Question: Hello again very generous people. I am trying to figure out how to get the latest record within a group? The image is attached below:

Based on the result set above, there two insertions of the Wafer Numbers 7 and 11. My problem is that on cases like this, that a certain wafer number has more than one insertions, i should only display the much more recent insertion which is two. How do I do this on my query? Here is the query I have so far:
'''
SELECT wipdata.wafernumber
,wipdata.specname
,wipdata.insertionnumber
,wipdata.insertionreasonname
,wipdata."Total Good DPW"
,wipdata."Accept Bins B1"
,wipdata."Accept Bins B2"
,wipdata."Accept Bins B3"
,wipdata."Accept Bins B4"
,wipdata."Reject Continuity"
,wipdata."Total Rejects"
,wipdata."Probe Mark Insp"
,wipdata."Ink Dot Insp"
,wipdata."Visual Insp"
,wipdata."Comments"
,wipdata."Operator"
,wipdata."Inspector"
,wipdata."Engineer"
,wipdata."Supervisor"
--,mh.wipdatavalue "MH"
,wipdata."TPE Disposition"
,wipdata."Supervisor Disposition"
,wipdata."Check Code"
,wipdata."Laser power Setup"
,wipdata."Laser Trim Energy"
,wipdata."Duan Ink"
,wipdata."Inked Edges"
,wipdata."100% Visual Qty"
,wipdata."New Total GDPW"
,wipdata."Yield"
,wipdata.txndate
,DECODE(SUBSTR(wipdata.specname,0,4),'5267','12345', wipdata.equipmentid) equipmentid
FROM
(
SELECT c.containername
,wl.specid
,wl.specname
,wl.wiptrackinggroupkeyid
,wl.wiplothistoryid
,wld.wiplotdetailshistoryid
,wldd.wiplotdetailsdatahistoryid
,wldw.wafernumber
,wldd.wipdatanamename
,TO_NUMBER(NVL(ab1.wipdatavalue,0)) + TO_NUMBER(NVL(ab2.wipdatavalue,0)) + TO_NUMBER(NVL(ab3.wipdatavalue,0)) + TO_NUMBER(NVL(ab4.wipdatavalue,0)) AS "Total Good DPW"
,ab1.wipdatavalue "Accept Bins B1"
,ab2.wipdatavalue "Accept Bins B2"
,ab3.wipdatavalue "Accept Bins B3"
,ab4.wipdatavalue "Accept Bins B4"
,rc.wipdatavalue "Reject Continuity"
,wldw.processwaferrejectsqty "Total Rejects"
,pmi.wipdatavalue "Probe Mark Insp"
,idi.wipdatavalue "Ink Dot Insp"
,vip.wipdatavalue "Visual Insp"
,comments.wipdatavalue "Comments"
,oper.wipdatavalue "Operator"
,insp.wipdatavalue "Inspector"
,engr.wipdatavalue "Engineer"
,supv.wipdatavalue "Supervisor"
--,mh.wipdatavalue "MH"
,tpeDispo.wipdatavalue "TPE Disposition"
,supvDispo.wipdatavalue "Supervisor Disposition"
,cc.Wipdatavalue "Check Code"
,lps.Wipdatavalue "Laser power Setup"
,lte.Wipdatavalue "Laser Trim Energy"
,di.Wipdatavalue "Duan Ink"
,ie.Wipdatavalue "Inked Edges"
,vq.Wipdatavalue "100% Visual Qty"
,ntg.Wipdatavalue "New Total GDPW"
, CASE WHEN (TO_NUMBER(NVL(ab1.wipdatavalue,0)) + TO_NUMBER(NVL(ab2.wipdatavalue,0)) + TO_NUMBER(NVL(ab3.wipdatavalue,0)) + TO_NUMBER(NVL(ab4.wipdatavalue,0))) = 0 THEN NULL
ELSE ROUND((TO_NUMBER(NVL(ab1.wipdatavalue,0)) + TO_NUMBER(NVL(ab2.wipdatavalue,0)) + TO_NUMBER(NVL(ab3.wipdatavalue,0)) + TO_NUMBER(NVL(ab4.wipdatavalue,0)) )
/(TO_NUMBER(NVL(ab1.wipdatavalue,0)) + TO_NUMBER(NVL(ab2.wipdatavalue,0)) + TO_NUMBER(NVL(ab3.wipdatavalue,0)) + TO_NUMBER(NVL(ab4.wipdatavalue,0)) +
wldw.processwaferrejectsqty - TO_NUMBER(NVL(rc.wipdatavalue,0))) * 100, 2) END AS "Yield"
,wldd.txntimestamp txndate
,wldw.wafersequence
,wldw.equipmentid
,wl.insertionnumber
,wl.insertionreasonname
FROM a_wiplothistory wl
JOIN Container C ON wl.containerid = c.containerid
JOIN a_wiplotdetailshistory wld ON wl.wiplothistoryid = wld.wiplothistoryid
JOIN a_wiplotdetailsdatahistory wldd ON wld.wiplotdetailshistoryid = wldd.wiplotdetailshistoryid
LEFT JOIN a_wiplotdetailswafershistory wldw ON wldw.wiplotdetailshistoryid = wld.wiplotdetailshistoryid AND wldd.waferscribenumber = wldw.waferscribenumber
LEFT JOIN a_wiplotdetailsdatahistory ab1 ON wld.wiplotdetailshistoryid = ab1.wiplotdetailshistoryid AND ab1.waferscribenumber = wldd.waferscribenumber AND TRIM(UPPER(ab1.wipdatanamename)) = 'WS_ACCEPT BIN1'
LEFT JOIN a_wiplotdetailsdatahistory ab2 ON wld.wiplotdetailshistoryid = ab2.wiplotdetailshistoryid AND ab2.waferscribenumber = wldd.waferscribenumber AND TRIM(UPPER(ab2.wipdatanamename)) = 'WS_ACCEPT BIN2'
LEFT JOIN a_wiplotdetailsdatahistory ab3 ON wld.wiplotdetailshistoryid = ab3.wiplotdetailshistoryid AND ab3.waferscribenumber = wldd.waferscribenumber AND TRIM(UPPER(ab3.wipdatanamename)) LIKE 'WS_%ACCEPT BIN3'
LEFT JOIN a_wiplotdetailsdatahistory ab4 ON wld.wiplotdetailshistoryid = ab4.wiplotdetailshistoryid AND ab4.waferscribenumber = wldd.waferscribenumber AND TRIM(UPPER(ab4.wipdatanamename)) LIKE 'WS_%ACCEPT BIN4'
LEFT JOIN a_wiplotdetailsdatahistory tr ON wld.wiplotdetailshistoryid = tr.wiplotdetailshistoryid AND tr.waferscribenumber = wldd.waferscribenumber AND TRIM(UPPER(tr.wipdatanamename)) = 'WS_TOTAL REJECTS'
LEFT JOIN a_wiplotdetailsdatahistory rc ON wld.wiplotdetailshistoryid = rc.wiplotdetailshistoryid AND rc.waferscribenumber = wldd.waferscribenumber AND TRIM(UPPER(rc.wipdatanamename)) = 'WS_REJECT CONTINUITY'
LEFT JOIN a_wiplotdetailsdatahistory pmi ON wld.wiplotdetailshistoryid = pmi.wiplotdetailshistoryid AND pmi.waferscribenumber = wldd.waferscribenumber AND TRIM(UPPER(pmi.wipdatanamename)) LIKE 'WS_PM/LASER%'
LEFT JOIN a_wiplotdetailsdatahistory idi ON wld.wiplotdetailshistoryid = idi.wiplotdetailshistoryid AND idi.waferscribenumber = wldd.waferscribenumber AND TRIM(UPPER(idi.wipdatanamename)) LIKE 'WS_INK%DOT%'
LEFT JOIN a_wiplotdetailsdatahistory vip ON wld.wiplotdetailshistoryid = vip.wiplotdetailshistoryid AND vip.waferscribenumber = wldd.waferscribenumber AND TRIM(UPPER(vip.wipdatanamename)) LIKE 'WS_VISUAL%'
LEFT JOIN a_wiplotdetailsdatahistory comments ON wld.wiplotdetailshistoryid = comments.wiplotdetailshistoryid AND comments.waferscribenumber = wldd.waferscribenumber AND TRIM(UPPER(comments.wipdatanamename)) = 'WS_COMMENTS'
LEFT JOIN a_wiplotdetailsdatahistory oper ON wld.wiplotdetailshistoryid = oper.wiplotdetailshistoryid AND oper.waferscribenumber = wldd.waferscribenumber AND (TRIM(UPPER(oper.wipdatanamename)) = 'WS_OPERATOR' OR TRIM(UPPER(oper.wipdatanamename)) = 'WS_OPERATOR_GRID')
LEFT JOIN a_wiplotdetailsdatahistory insp ON wld.wiplotdetailshistoryid = insp.wiplotdetailshistoryid AND insp.waferscribenumber = wldd.waferscribenumber AND TRIM(UPPER(insp.wipdatanamename)) = 'WS_INSPECTOR'
LEFT JOIN a_wiplotdetailsdatahistory engr ON wld.wiplotdetailshistoryid = engr.wiplotdetailshistoryid AND engr.waferscribenumber = wldd.waferscribenumber AND TRIM(UPPER(engr.wipdatanamename)) LIKE 'WS_%ENGINEER'
LEFT JOIN a_wiplotdetailsdatahistory supv ON wld.wiplotdetailshistoryid = supv.wiplotdetailshistoryid AND supv.waferscribenumber = wldd.waferscribenumber AND TRIM(UPPER(supv.wipdatanamename)) = 'WS_SUPERVISOR'
LEFT JOIN a_wiplotdetailsdatahistory tpeDispo ON wld.wiplotdetailshistoryid = tpeDispo.wiplotdetailshistoryid AND tpeDispo.waferscribenumber = wldd.waferscribenumber AND TRIM(UPPER(tpeDispo.wipdatanamename)) = 'WS_TPE DISPOSITION'
LEFT JOIN a_wiplotdetailsdatahistory supvDispo ON wld.wiplotdetailshistoryid = supvDispo.wiplotdetailshistoryid AND supvDispo.waferscribenumber = wldd.waferscribenumber AND TRIM(UPPER(supvDispo.wipdatanamename)) = 'WS_SUPV DISPOSITION'
--LEFT JOIN a_wiplotdetailsdatahistory mh ON wld.wiplotdetailshistoryid = mh.wiplotdetailshistoryid AND mh.waferscribenumber = wldd.waferscribenumber AND TRIM(UPPER(mh.wipdatanamename)) = 'WS_MH'
LEFT JOIN a_wiplotdetailsdatahistory cc ON wld.wiplotdetailshistoryid = cc.wiplotdetailshistoryid AND cc.waferscribenumber = wldd.waferscribenumber AND TRIM(UPPER(cc.wipdatanamename)) = 'WS_CHECK CODE'
LEFT JOIN a_wiplotdetailsdatahistory lps ON wld.wiplotdetailshistoryid = lps.wiplotdetailshistoryid AND lps.waferscribenumber = wldd.waferscribenumber AND TRIM(UPPER(lps.wipdatanamename)) = 'WS_LASER POWER SETUP(P/F)'
LEFT JOIN a_wiplotdetailsdatahistory lte ON wld.wiplotdetailshistoryid = lte.wiplotdetailshistoryid AND lte.waferscribenumber = wldd.waferscribenumber AND TRIM(UPPER(lte.wipdatanamename)) LIKE 'WS_LASER TRIM ENERGY%'
LEFT JOIN a_wiplotdetailsdatahistory di ON wld.wiplotdetailshistoryid = di.wiplotdetailshistoryid AND di.waferscribenumber = wldd.waferscribenumber AND TRIM(UPPER(di.wipdatanamename)) = 'WS_DUAL INK (Y/N)'
LEFT JOIN a_wiplotdetailsdatahistory ie ON wld.wiplotdetailshistoryid = ie.wiplotdetailshistoryid AND ie.waferscribenumber = wldd.waferscribenumber AND TRIM(UPPER(ie.wipdatanamename)) = 'WS_INKED EDGES (Y/N)'
LEFT JOIN a_wiplotdetailsdatahistory vq ON wld.wiplotdetailshistoryid = vq.wiplotdetailshistoryid AND vq.waferscribenumber = wldd.waferscribenumber AND TRIM(UPPER(vq.wipdatanamename)) LIKE 'WS_100%VISUAL%QTY'
LEFT JOIN a_wiplotdetailsdatahistory ntg ON wld.wiplotdetailshistoryid = ntg.wiplotdetailshistoryid AND ntg.waferscribenumber = wldd.waferscribenumber AND TRIM(UPPER(ntg.wipdatanamename)) = 'WS_NEW TOTAL GDPW'
WHERE c.containername =:lotID AND (TRIM(UPPER(wldd.wipdatanamename)) = 'WS_ACCEPT BIN1' OR ( (TRIM(UPPER(wldd.wipdatanamename)) LIKE 'WS_LASER TRIM ENERGY%' AND wl.specname LIKE '5207_%' )
OR (TRIM(UPPER(wldd.wipdatanamename)) LIKE 'WS_100%VISUAL%QTY' AND SUBSTR(wl.specname,0,4) = '5267' ) ) )
UNION ALL
SELECT c.containername
,wl.specid
,wl.specname
,wl.wiptrackinggroupkeyid
,wl.wiplotid
,wld.wiplotdetailsid
,wldd.wiplotdetailsdataid
,wldw.wafernumber
,wldd.wipdatanamename
,TO_NUMBER(NVL(ab1.wipdatavalue,0)) + TO_NUMBER(NVL(ab2.wipdatavalue,0)) + TO_NUMBER(NVL(ab3.wipdatavalue,0)) + TO_NUMBER(NVL(ab4.wipdatavalue,0)) AS "Total Good DPW"
,ab1.wipdatavalue "Accept Bins B1"
,ab2.wipdatavalue "Accept Bins B2"
,ab3.wipdatavalue "Accept Bins B3"
,ab4.wipdatavalue "Accept Bins B4"
,rc.wipdatavalue "Reject Continuity"
,wldw.processwaferrejectsqty "Total Rejects"
,pmi.wipdatavalue "Probe Mark Insp"
,idi.wipdatavalue "Ink Dot Insp"
,vip.wipdatavalue "Visual Insp"
,comments.wipdatavalue "Comments"
,oper.wipdatavalue "Operator"
,insp.wipdatavalue "Inspector"
,engr.wipdatavalue "Engineer"
,supv.wipdatavalue "Supervisor"
--,mh.wipdatavalue "MH"
,tpeDispo.wipdatavalue "TPE Disposition"
,supvDispo.wipdatavalue "Supervisor Disposition"
,cc.Wipdatavalue "Check Code"
,lps.Wipdatavalue "Laser power Setup"
,lte.Wipdatavalue "Laser Trim Energy"
,di.Wipdatavalue "Duan Ink"
,ie.Wipdatavalue "Inked Edges"
,vq.Wipdatavalue "100% Visual Qty"
,ntg.Wipdatavalue "New Total GDPW"
, CASE WHEN (TO_NUMBER(NVL(ab1.wipdatavalue,0)) + TO_NUMBER(NVL(ab2.wipdatavalue,0)) + TO_NUMBER(NVL(ab3.wipdatavalue,0)) + TO_NUMBER(NVL(ab4.wipdatavalue,0))) = 0 THEN NULL
ELSE ROUND((TO_NUMBER(NVL(ab1.wipdatavalue,0)) + TO_NUMBER(NVL(ab2.wipdatavalue,0)) + TO_NUMBER(NVL(ab3.wipdatavalue,0)) + TO_NUMBER(NVL(ab4.wipdatavalue,0)) )
/(TO_NUMBER(NVL(ab1.wipdatavalue,0)) + TO_NUMBER(NVL(ab2.wipdatavalue,0)) + TO_NUMBER(NVL(ab3.wipdatavalue,0)) + TO_NUMBER(NVL(ab4.wipdatavalue,0)) +
TO_NUMBER(NVL(wldw.processwaferrejectsqty,0)) - TO_NUMBER(NVL(rc.wipdatavalue,0))) * 100, 2) END AS "Yield"
,wldd.txntimestamp txndate
,wldw.wafersequence
,wldw.equipmentid
,wl.insertionnumber
,wl.insertionreasonname
FROM a_wiplot wl
JOIN Container C ON wl.containerid = c.containerid
JOIN a_wiplotdetails wld ON wl.wiplotid = wld.wiplotid
JOIN a_wiplotdetailsdata wldd ON wld.wiplotdetailsid = wldd.wiplotdetailsid
LEFT JOIN a_wiplotdetailswafers wldw ON wldw.wiplotdetailsid = wld.wiplotdetailsid AND wldd.waferscribenumber = wldw.waferscribenumber
LEFT JOIN a_wiplotdetailsdata ab1 ON wld.wiplotdetailsid = ab1.wiplotdetailsid AND ab1.waferscribenumber = wldd.waferscribenumber AND TRIM(UPPER(ab1.wipdatanamename)) = 'WS_ACCEPT BIN1'
LEFT JOIN a_wiplotdetailsdata ab2 ON wld.wiplotdetailsid = ab2.wiplotdetailsid AND ab2.waferscribenumber = wldd.waferscribenumber AND TRIM(UPPER(ab2.wipdatanamename)) = 'WS_ACCEPT BIN2'
LEFT JOIN a_wiplotdetailsdata ab3 ON wld.wiplotdetailsid = ab3.wiplotdetailsid AND ab3.waferscribenumber = wldd.waferscribenumber AND TRIM(UPPER(ab3.wipdatanamename)) LIKE 'WS_%ACCEPT BIN3'
LEFT JOIN a_wiplotdetailsdata ab4 ON wld.wiplotdetailsid = ab4.wiplotdetailsid AND ab4.waferscribenumber = wldd.waferscribenumber AND TRIM(UPPER(ab4.wipdatanamename)) LIKE 'WS_%ACCEPT BIN4'
LEFT JOIN a_wiplotdetailsdata tr ON wld.wiplotdetailsid = tr.wiplotdetailsid AND tr.waferscribenumber = wldd.waferscribenumber AND TRIM(UPPER(tr.wipdatanamename)) = 'WS_TOTAL REJECTS'
LEFT JOIN a_wiplotdetailsdata rc ON wld.wiplotdetailsid = rc.wiplotdetailsid AND rc.waferscribenumber = wldd.waferscribenumber AND TRIM(UPPER(rc.wipdatanamename)) = 'WS_REJECT CONTINUITY'
LEFT JOIN a_wiplotdetailsdata pmi ON wld.wiplotdetailsid = pmi.wiplotdetailsid AND pmi.waferscribenumber = wldd.waferscribenumber AND TRIM(UPPER(pmi.wipdatanamename)) LIKE 'WS_PM/LASER%'
LEFT JOIN a_wiplotdetailsdata idi ON wld.wiplotdetailsid = idi.wiplotdetailsid AND idi.waferscribenumber = wldd.waferscribenumber AND TRIM(UPPER(idi.wipdatanamename)) LIKE 'WS_INK%DOT%'
LEFT JOIN a_wiplotdetailsdata vip ON wld.wiplotdetailsid = vip.wiplotdetailsid AND vip.waferscribenumber = wldd.waferscribenumber AND TRIM(UPPER(vip.wipdatanamename)) LIKE 'WS_VISUAL%'
LEFT JOIN a_wiplotdetailsdata comments ON wld.wiplotdetailsid = comments.wiplotdetailsid AND comments.waferscribenumber = wldd.waferscribenumber AND TRIM(UPPER(comments.wipdatanamename)) = 'WS_COMMENTS'
LEFT JOIN a_wiplotdetailsdata oper ON wld.wiplotdetailsid = oper.wiplotdetailsid AND oper.waferscribenumber = wldd.waferscribenumber AND (TRIM(UPPER(oper.wipdatanamename)) = 'WS_OPERATOR' OR TRIM(UPPER(oper.wipdatanamename)) = 'WS_OPERATOR_GRID')
LEFT JOIN a_wiplotdetailsdata insp ON wld.wiplotdetailsid = insp.wiplotdetailsid AND insp.waferscribenumber = wldd.waferscribenumber AND TRIM(UPPER(insp.wipdatanamename)) = 'WS_INSPECTOR'
LEFT JOIN a_wiplotdetailsdata engr ON wld.wiplotdetailsid = engr.wiplotdetailsid AND engr.waferscribenumber = wldd.waferscribenumber AND TRIM(UPPER(engr.wipdatanamename)) LIKE 'WS_%ENGINEER'
LEFT JOIN a_wiplotdetailsdata supv ON wld.wiplotdetailsid = supv.wiplotdetailsid AND supv.waferscribenumber = wldd.waferscribenumber AND TRIM(UPPER(supv.wipdatanamename)) = 'WS_SUPERVISOR'
LEFT JOIN a_wiplotdetailsdata tpeDispo ON wld.wiplotdetailsid = tpeDispo.wiplotdetailsid AND tpeDispo.waferscribenumber = wldd.waferscribenumber AND TRIM(UPPER(tpeDispo.wipdatanamename)) = 'WS_TPE DISPOSITION'
LEFT JOIN a_wiplotdetailsdata supvDispo ON wld.wiplotdetailsid = supvDispo.wiplotdetailsid AND supvDispo.waferscribenumber = wldd.waferscribenumber AND TRIM(UPPER(supvDispo.wipdatanamename)) = 'WS_SUPV DISPOSITION'
--LEFT JOIN a_wiplotdetailsdata mh ON wld.wiplotdetailsid = mh.wiplotdetailsid AND mh.waferscribenumber = wldd.waferscribenumber AND TRIM(UPPER(mh.wipdatanamename)) = 'WS_MH'
LEFT JOIN a_wiplotdetailsdata cc ON wld.wiplotdetailsid = cc.wiplotdetailsid AND cc.waferscribenumber = wldd.waferscribenumber AND TRIM(UPPER(cc.wipdatanamename)) = 'WS_CHECK CODE'
LEFT JOIN a_wiplotdetailsdata lps ON wld.wiplotdetailsid = lps.wiplotdetailsid AND lps.waferscribenumber = wldd.waferscribenumber AND TRIM(UPPER(lps.wipdatanamename)) = 'WS_LASER POWER SETUP(P/F)'
LEFT JOIN a_wiplotdetailsdata lte ON wld.wiplotdetailsid = lte.wiplotdetailsid AND lte.waferscribenumber = wldd.waferscribenumber AND TRIM(UPPER(lte.wipdatanamename)) LIKE 'WS_LASER TRIM ENERGY%'
LEFT JOIN a_wiplotdetailsdata di ON wld.wiplotdetailsid = di.wiplotdetailsid AND di.waferscribenumber = wldd.waferscribenumber AND TRIM(UPPER(di.wipdatanamename)) = 'WS_DUAL INK (Y/N)'
LEFT JOIN a_wiplotdetailsdata ie ON wld.wiplotdetailsid = ie.wiplotdetailsid AND ie.waferscribenumber = wldd.waferscribenumber AND TRIM(UPPER(ie.wipdatanamename)) = 'WS_INKED EDGES (Y/N)'
LEFT JOIN a_wiplotdetailsdata vq ON wld.wiplotdetailsid = vq.wiplotdetailsid AND vq.waferscribenumber = wldd.waferscribenumber AND TRIM(UPPER(vq.wipdatanamename)) LIKE 'WS_100%VISUAL%QTY'
LEFT JOIN a_wiplotdetailsdata ntg ON wld.wiplotdetailsid = ntg.wiplotdetailsid AND ntg.waferscribenumber = wldd.waferscribenumber AND TRIM(UPPER(ntg.wipdatanamename)) = 'WS_NEW TOTAL GDPW'
WHERE c.containername =:lotID AND (TRIM(UPPER(wldd.wipdatanamename)) = 'WS_ACCEPT BIN1' OR ( (TRIM(UPPER(wldd.wipdatanamename)) LIKE 'WS_LASER TRIM ENERGY%' AND wl.specname LIKE '5207_%' )
OR (TRIM(UPPER(wldd.wipdatanamename)) LIKE 'WS_100%VISUAL%QTY' AND SUBSTR(wl.specname,0,4) = '5267' ) ) )
) wipdata
WHERE wipdata."Total Good DPW" <> 0 AND wipdata."Total Rejects" <> 0
ORDER BY wipdata.wafersequence;
'''
I know that you guys will help thanks a bunch :)
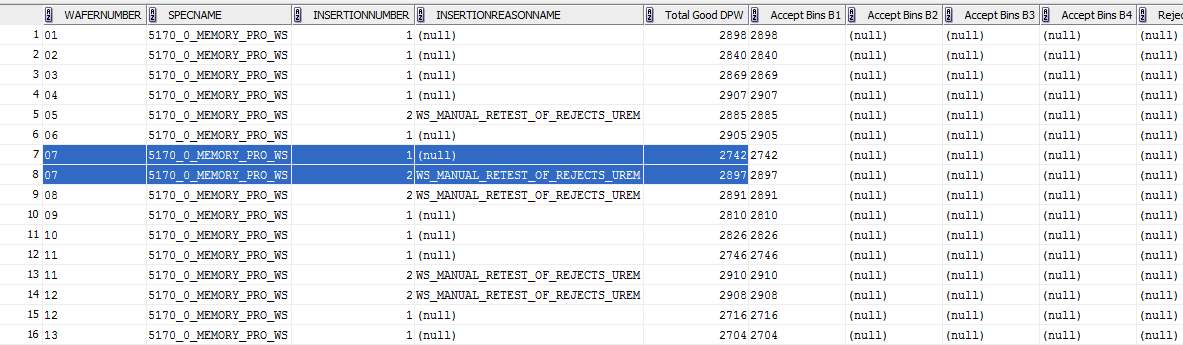
Answer: Use analytical functions. This is the general form:
'''
SELECT wipdata.wafernumber
,wipdata.specname
,MAX(wipdata.insertionnumber) insertionnumber
,MAX(wipdata.insertionreasonname) KEEP (DENSE_RANK LAST ORDER BY wipdata.insertionnumber) insertionreasonname
,MAX(wipdata."Total Good DPW") KEEP (DENSE_RANK LAST ORDER BY wipdata.insertionnumber) "Total Good DPW"
,MAX(wipdata."Accept Bins B1") KEEP (DENSE_RANK LAST ORDER BY wipdata.insertionnumber) "Accept Bins B1"
,MAX(wipdata."Accept Bins B2") KEEP (DENSE_RANK LAST ORDER BY wipdata.insertionnumber) "Accept Bins B2"
......
FROM
(
......
) wipdata
WHERE wipdata."Total Good DPW" <> 0 AND wipdata."Total Rejects" <> 0
GROUP BY
wipdata.wafernumber,wipdata.specname
ORDER BY wipdata.wafersequence;
'''
Hopefully you can see the gist of how you apply this. It's not pretty but it's one of the most efficient ways to do it. I suggest you first experiment with a subset of fields and add extra fields bit by bit to stop getting syntax errors. If you want help with a syntax error, post the FULL query back.